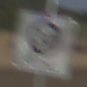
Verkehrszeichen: EndeZone30
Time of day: MorningAfternoon
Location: Outdoor (RoadRail)
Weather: PartlyCloudy
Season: NotSpecified
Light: Natural